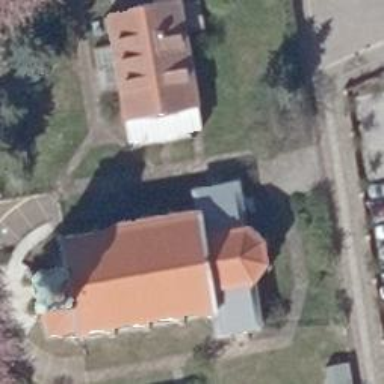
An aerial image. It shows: Church which is place of worship.